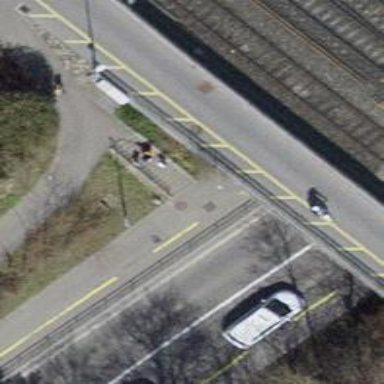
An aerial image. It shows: Road with steps.